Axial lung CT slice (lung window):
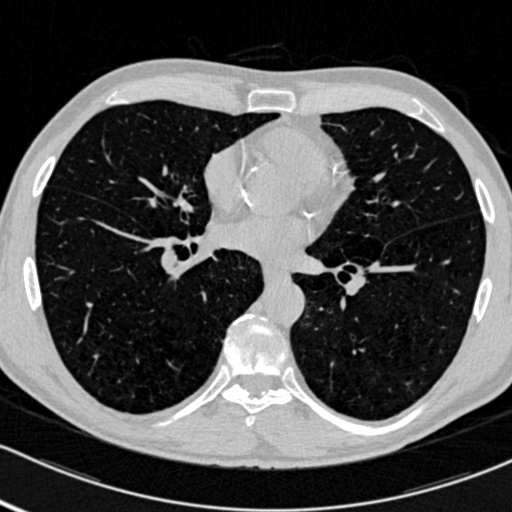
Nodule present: no